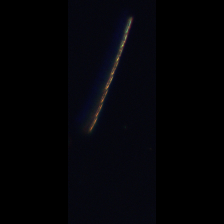
Taxon: Psuedo-nitzschia
Group: Diatoms